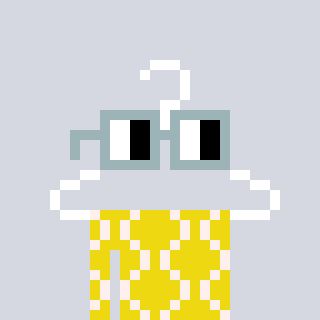
a pixel art character with square dark gray glasses, a hanger-shaped head and a yellow-colored body on a cool background